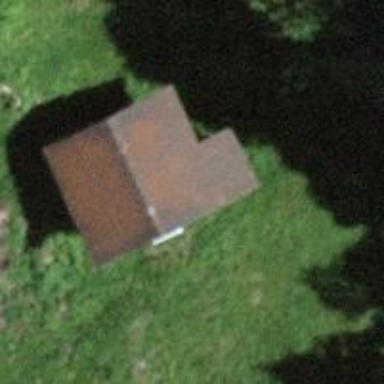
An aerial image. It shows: Rural barn.